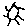
Label: sun